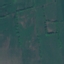
Land use / land cover class: Pasture